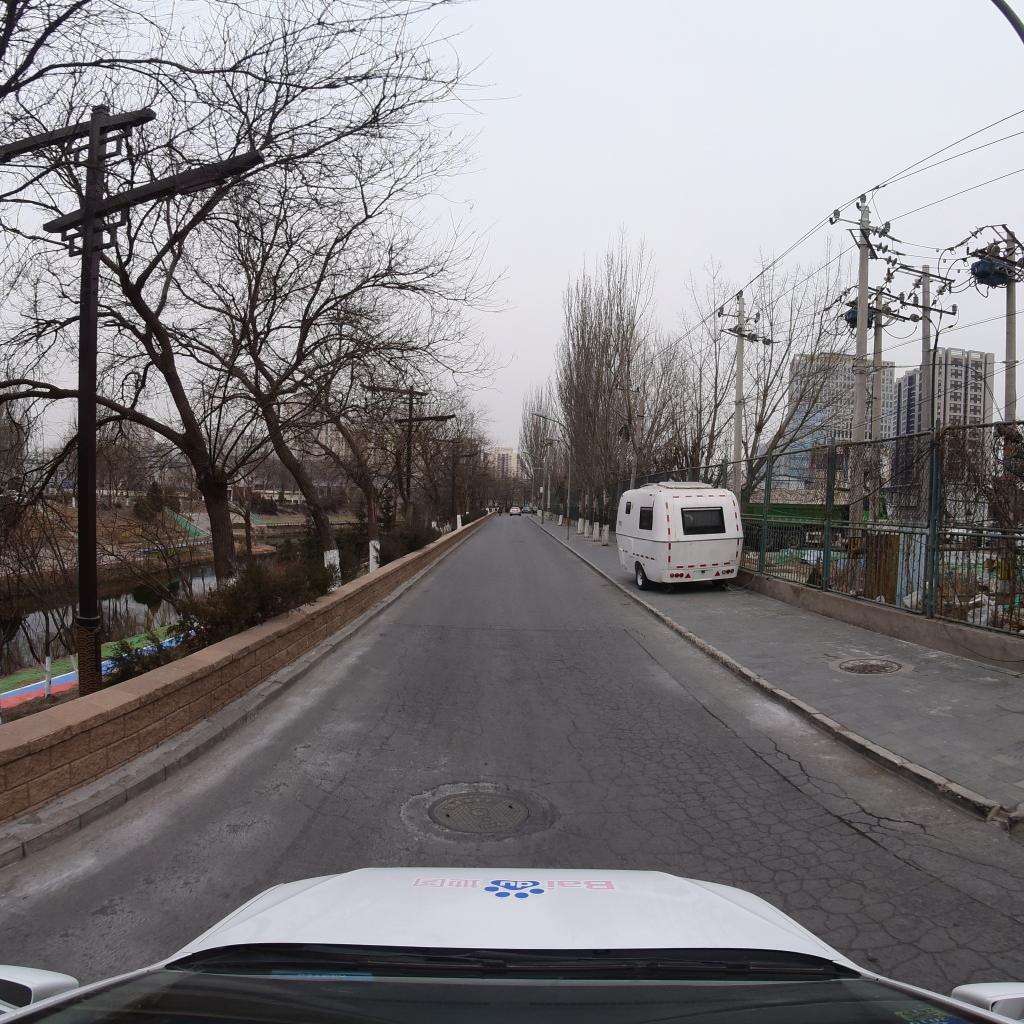
Region: Fengtai
Road damage annotations: alligator crack, manhole cover, manhole cover